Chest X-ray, PA view. Patient: 44 years old, sex F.
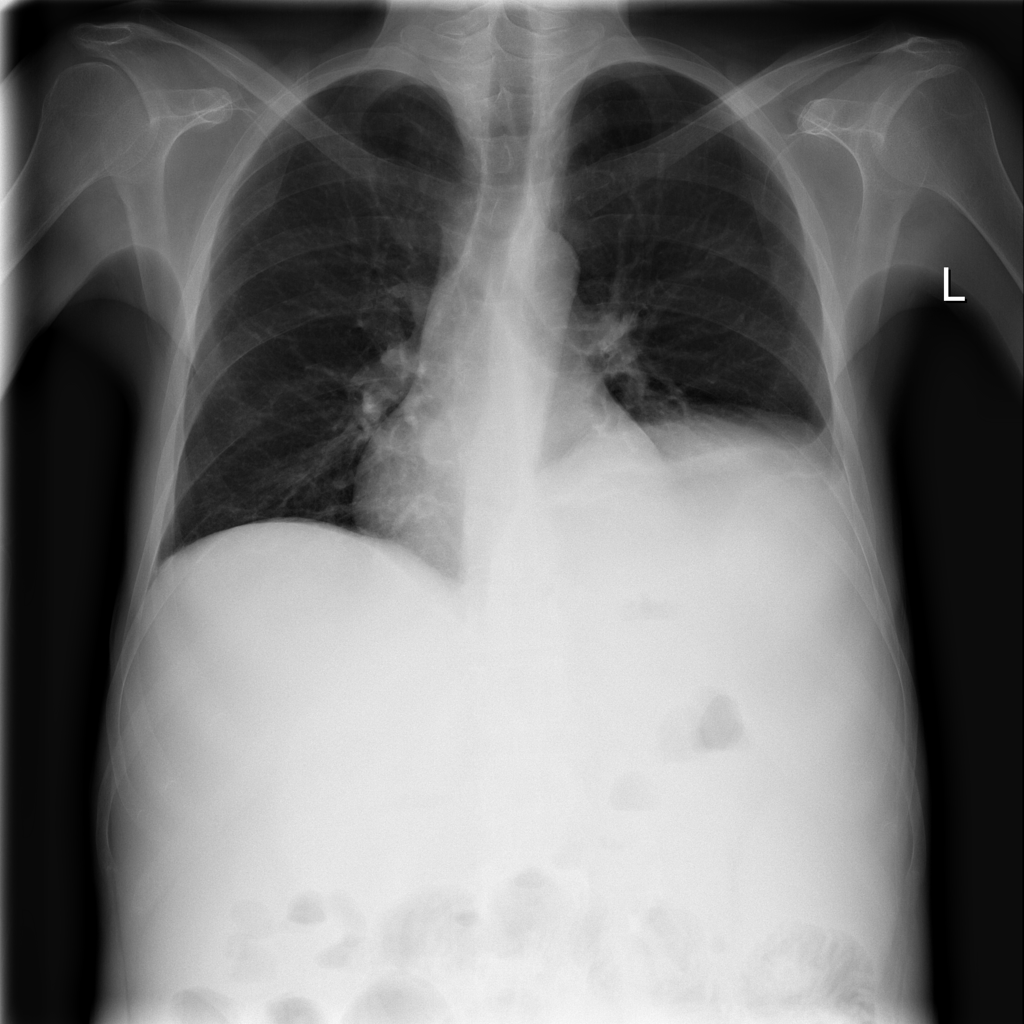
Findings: Atelectasis